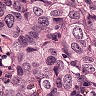
Metastatic tissue present: yes